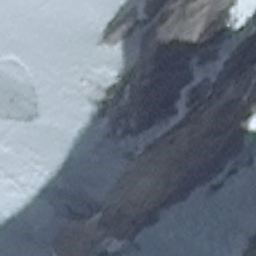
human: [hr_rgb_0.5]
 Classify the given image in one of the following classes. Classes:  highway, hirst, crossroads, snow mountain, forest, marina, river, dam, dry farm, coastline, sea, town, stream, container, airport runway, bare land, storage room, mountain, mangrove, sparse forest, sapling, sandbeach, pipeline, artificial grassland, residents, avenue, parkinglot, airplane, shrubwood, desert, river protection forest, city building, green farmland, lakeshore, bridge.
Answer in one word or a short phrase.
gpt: snow mountain